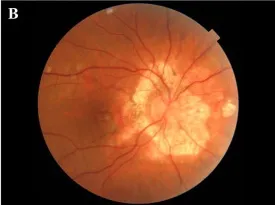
(B,C) Colour fundus photographs of the posterior pole of the right and left eye, respectively. A large peripapillary atrophic area.
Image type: ophthalmic_imaging (fundus_photograph)